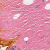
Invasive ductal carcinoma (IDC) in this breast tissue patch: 0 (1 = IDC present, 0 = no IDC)